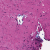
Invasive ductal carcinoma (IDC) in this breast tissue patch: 0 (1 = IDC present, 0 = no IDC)